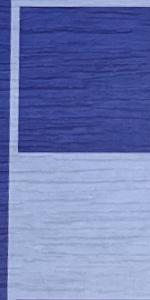
Label: Empty